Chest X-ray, PA view. Patient: 54 years old, sex M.
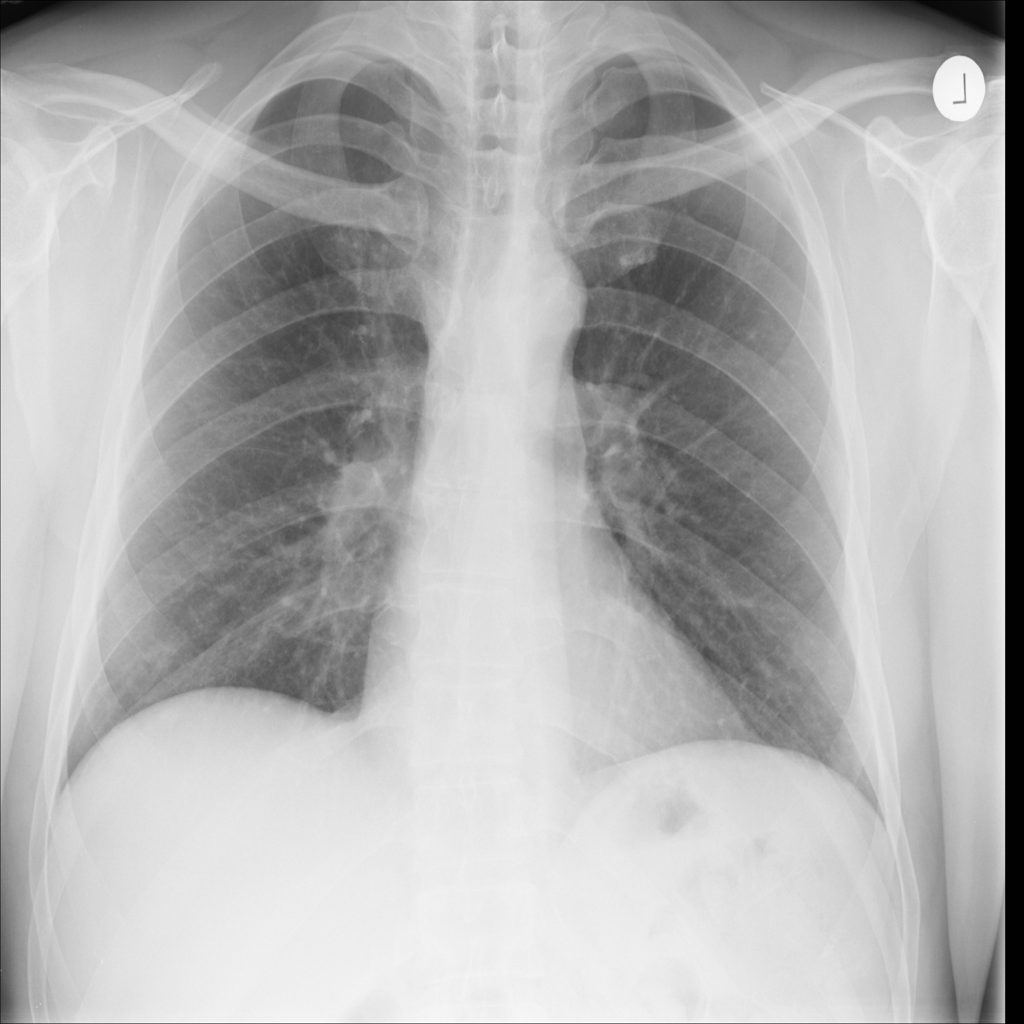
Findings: No Finding